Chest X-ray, AP view. Patient: 34 years old, sex F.
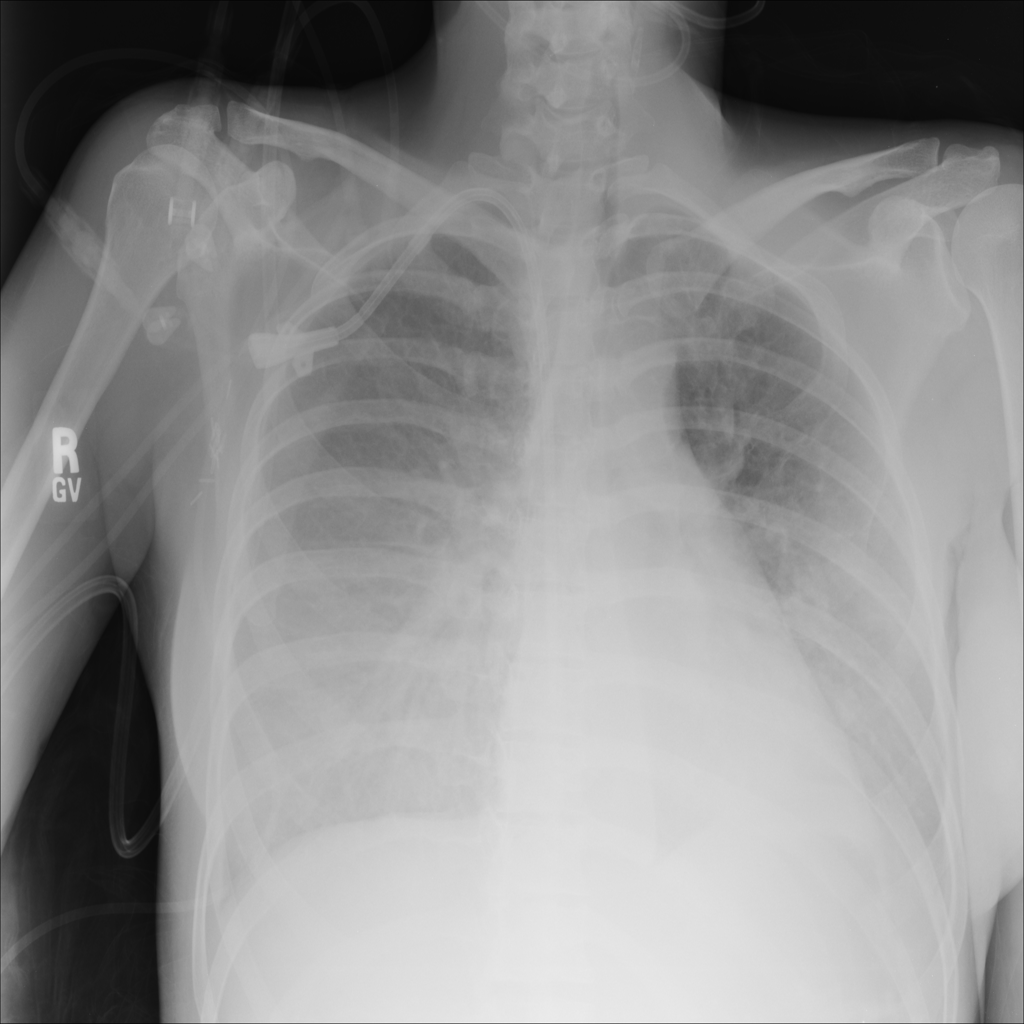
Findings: No Finding